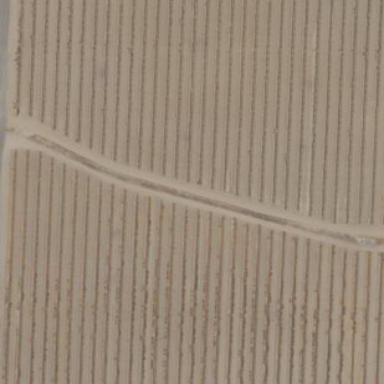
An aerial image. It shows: Vineyard.